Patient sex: M
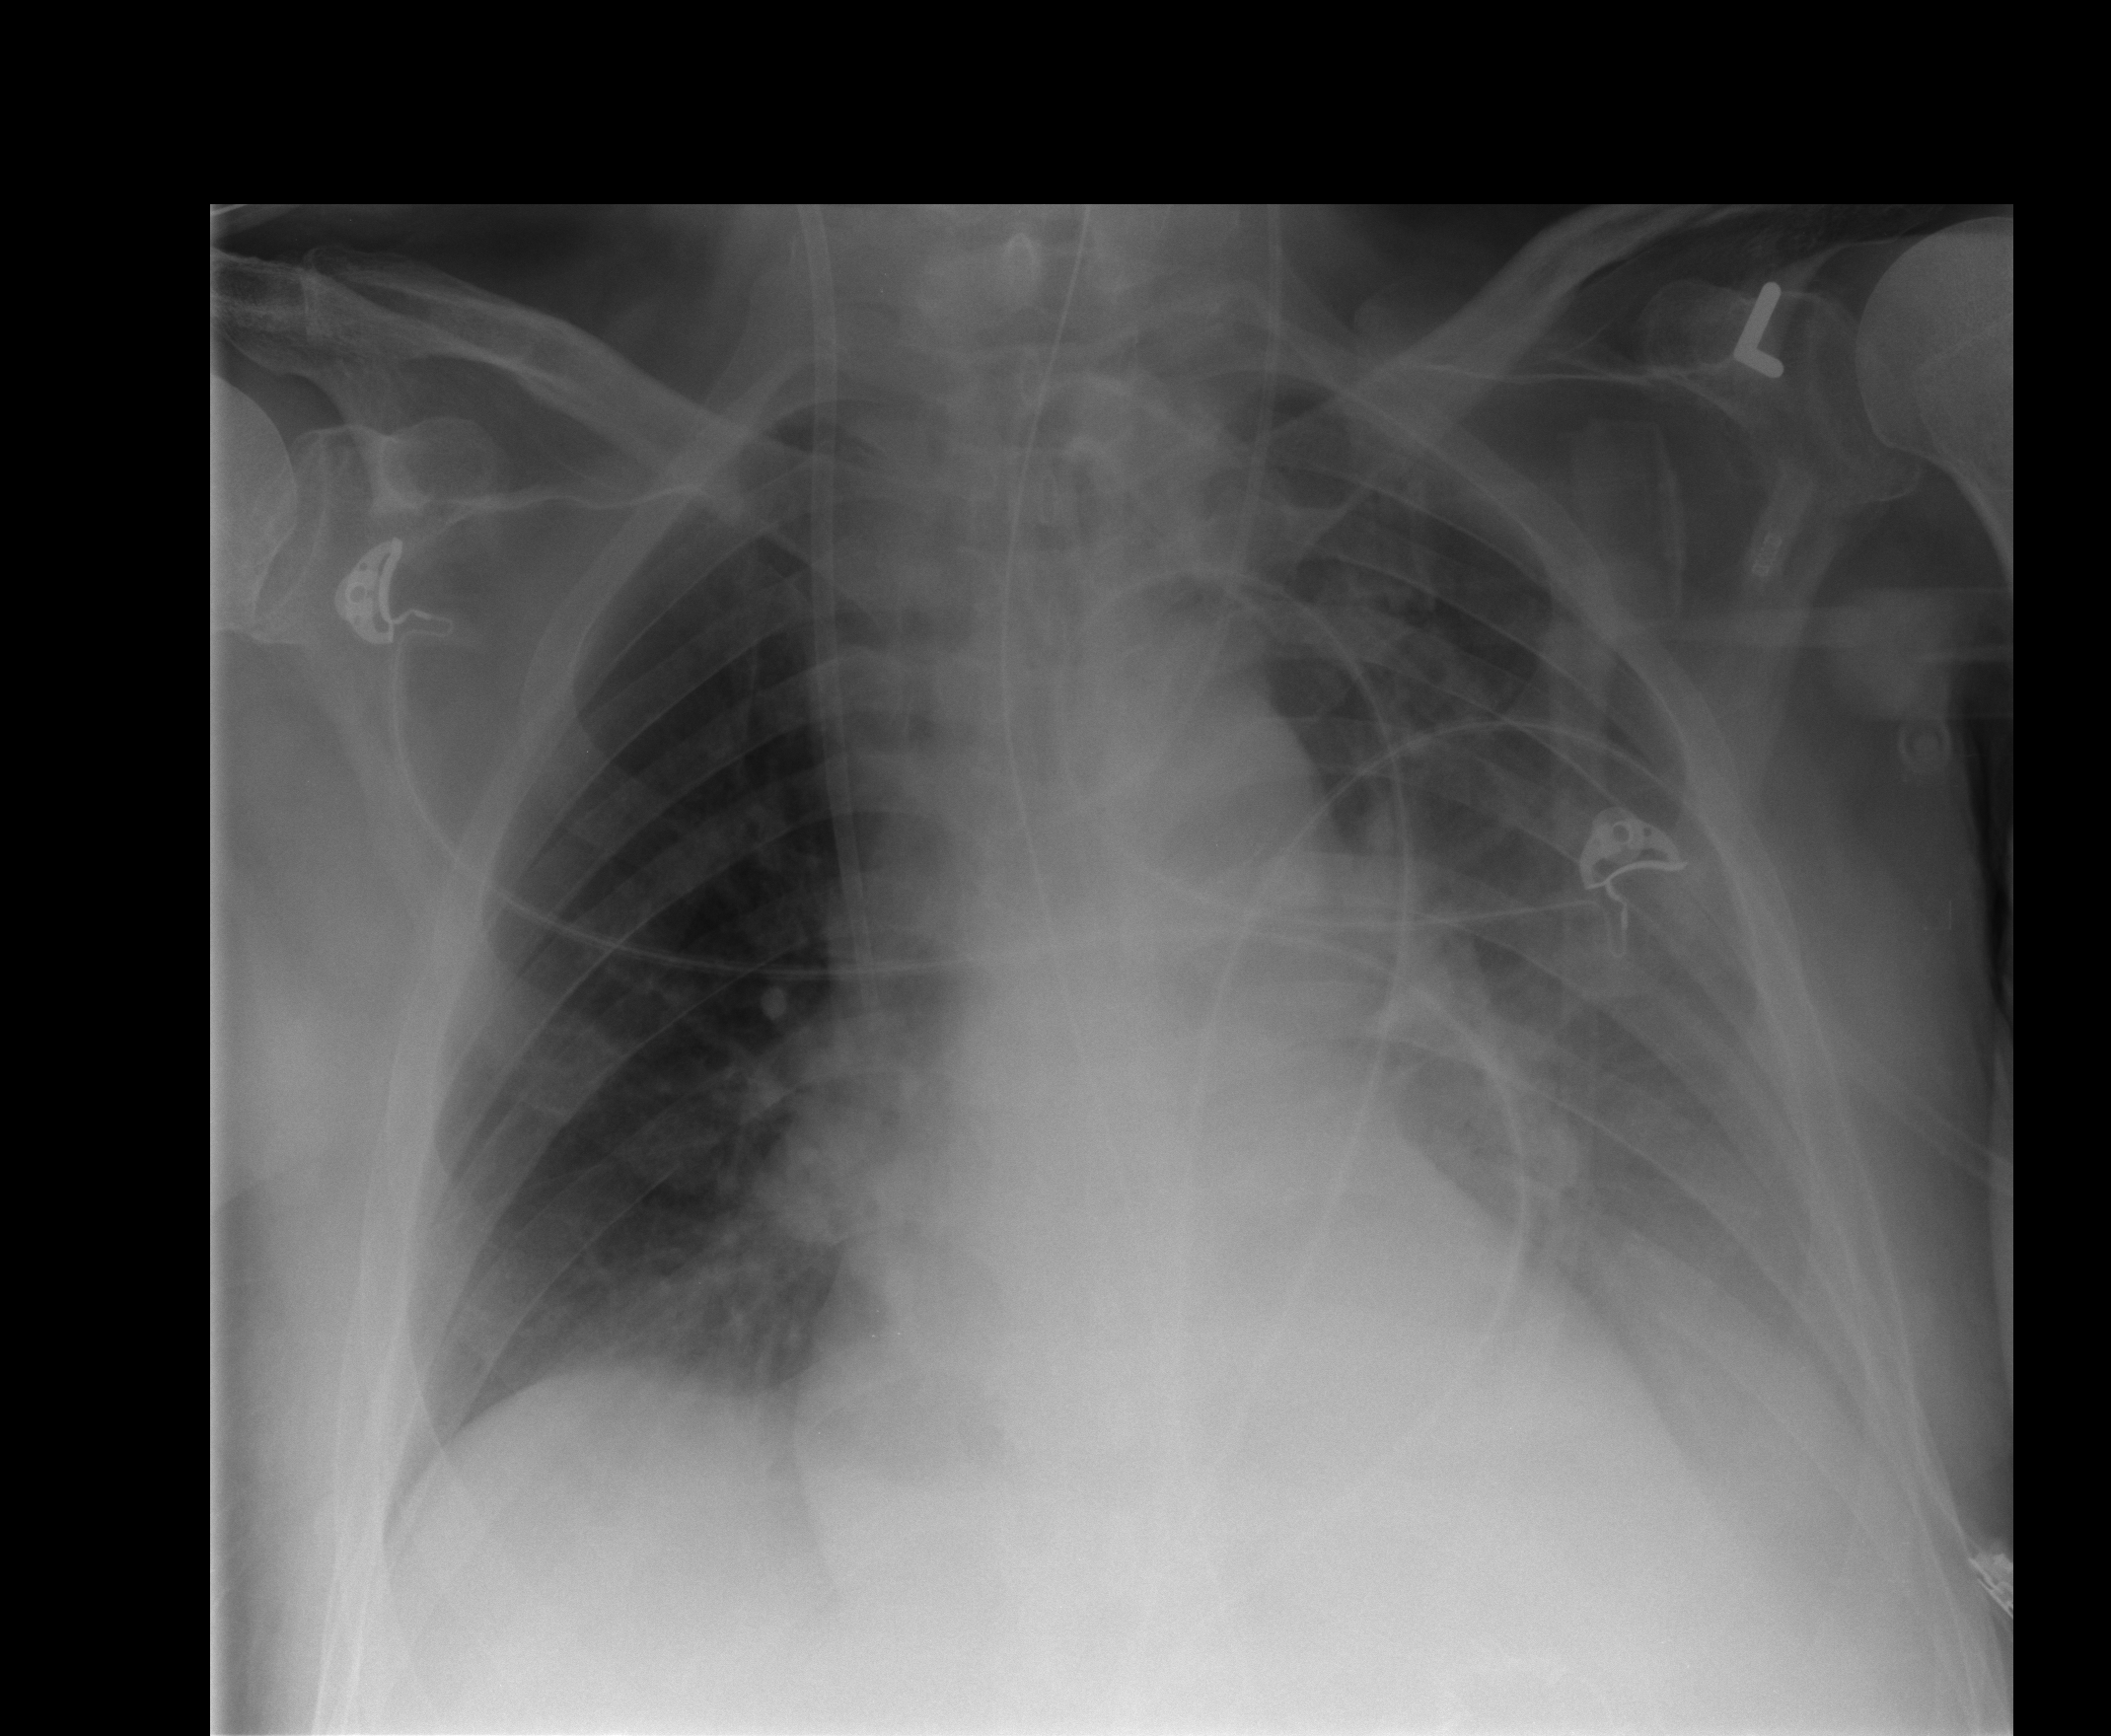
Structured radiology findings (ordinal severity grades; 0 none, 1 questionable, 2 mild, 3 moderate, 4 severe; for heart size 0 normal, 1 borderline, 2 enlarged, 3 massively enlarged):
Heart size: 0
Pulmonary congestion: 1
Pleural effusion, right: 0
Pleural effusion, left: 2
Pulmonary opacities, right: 0
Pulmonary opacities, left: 2
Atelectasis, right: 2
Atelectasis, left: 2